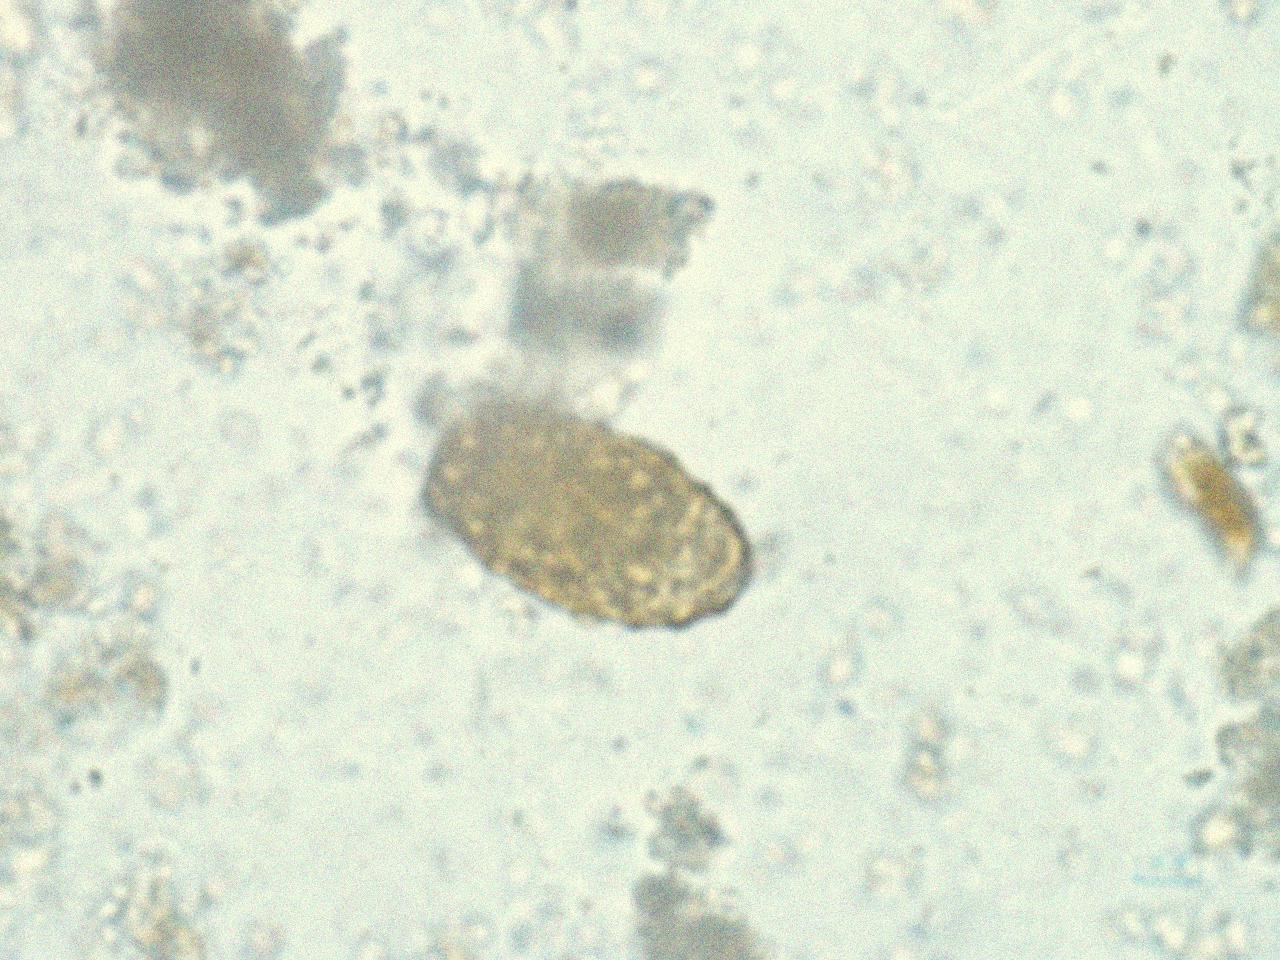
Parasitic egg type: Ascaris lumbricoides